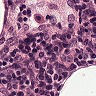
Metastatic tissue present: no